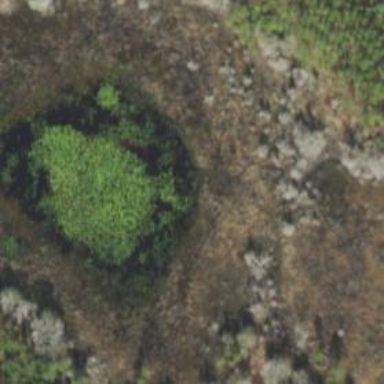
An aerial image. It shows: Peaceful pond surrounded by nature.